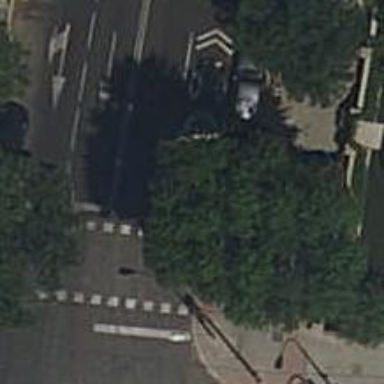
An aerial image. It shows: Road with traffic signals.